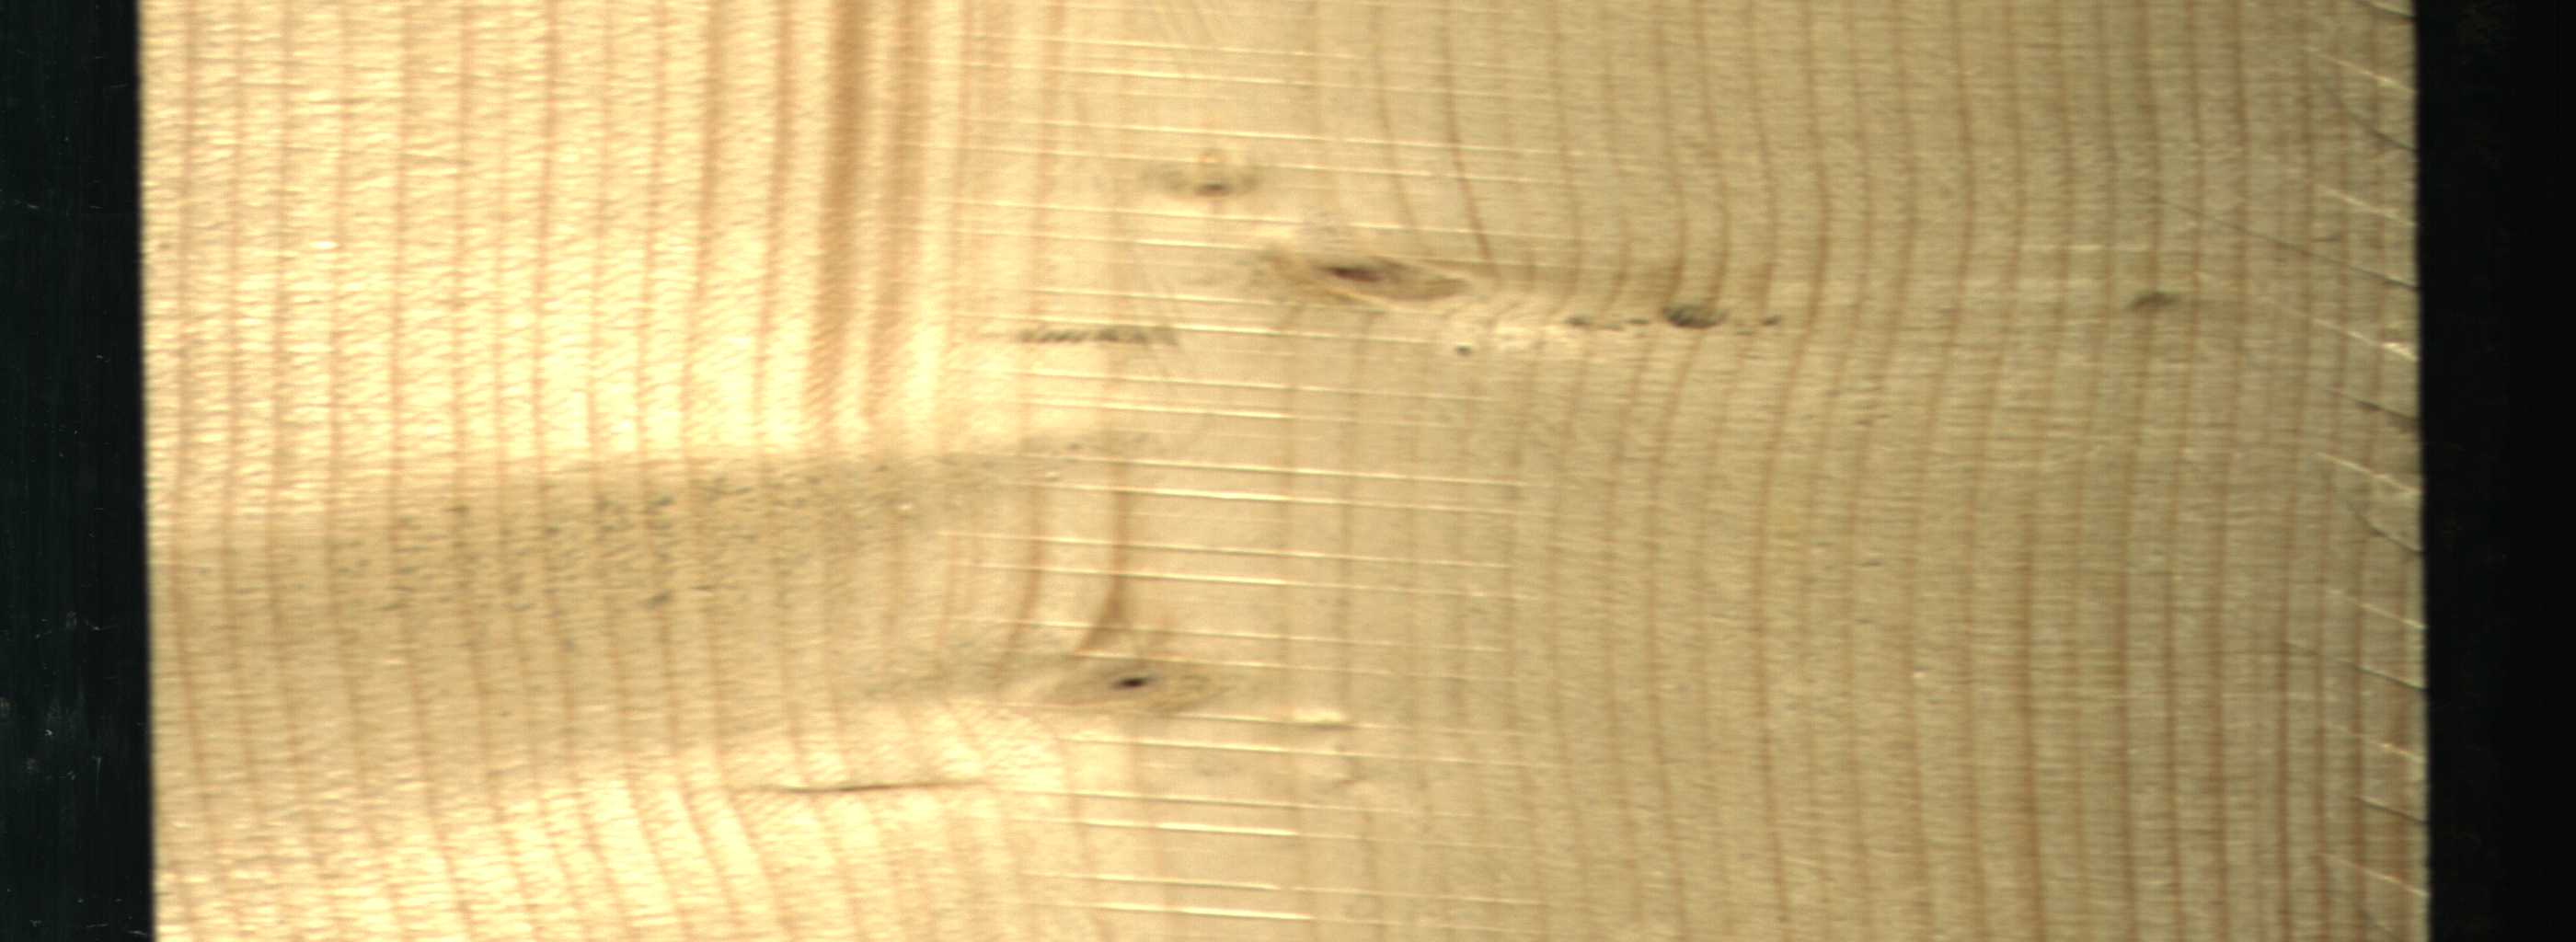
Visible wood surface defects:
Live_Knot
Live_Knot